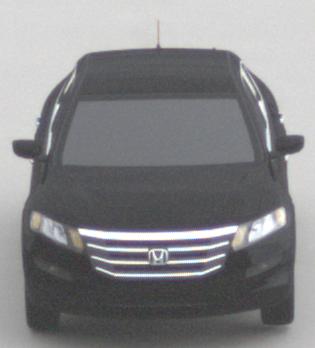
Make: Honda
Model: Crosstour
Detailed model: -
Model produced from: 2009
Model produced until: 2012
Doors: 4
Color: black
Road condition: dry road
Daytime: midday
Contrast: low contrast